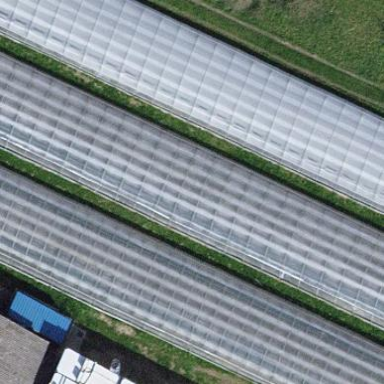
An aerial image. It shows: Greenhouse.